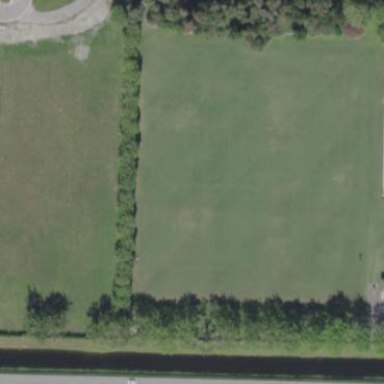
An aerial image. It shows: Grassy equestrian pitch for leisure land use.